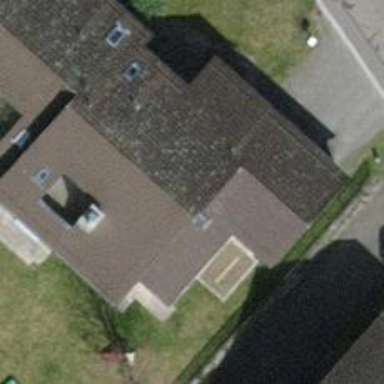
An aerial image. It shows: Small solar photovoltaic panel generator installed on roof.